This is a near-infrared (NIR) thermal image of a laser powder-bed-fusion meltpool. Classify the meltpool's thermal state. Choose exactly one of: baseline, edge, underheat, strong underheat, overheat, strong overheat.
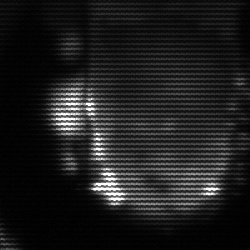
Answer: baseline